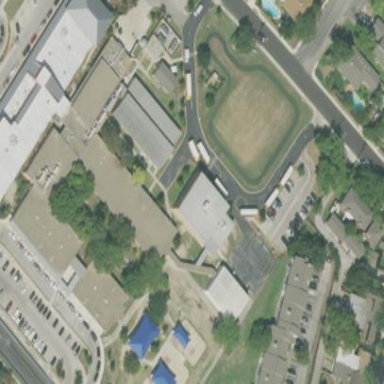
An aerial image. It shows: School.